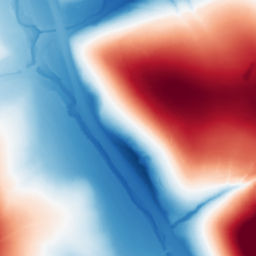
Category: classical
Decomposition family: gaussian
Decomposition parameters: sigma: 100
Upsampling method: regularized
Upsampling parameters: scale: 2
lambda_reg: 0.01
Upsampling scale: 2